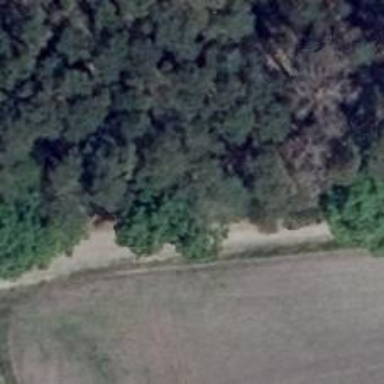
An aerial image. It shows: Hunting stand.